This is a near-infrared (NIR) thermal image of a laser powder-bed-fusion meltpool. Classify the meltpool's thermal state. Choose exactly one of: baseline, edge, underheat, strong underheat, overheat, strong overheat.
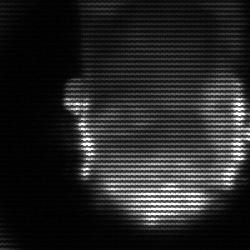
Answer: baseline